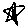
Label: star